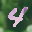
Label: 4